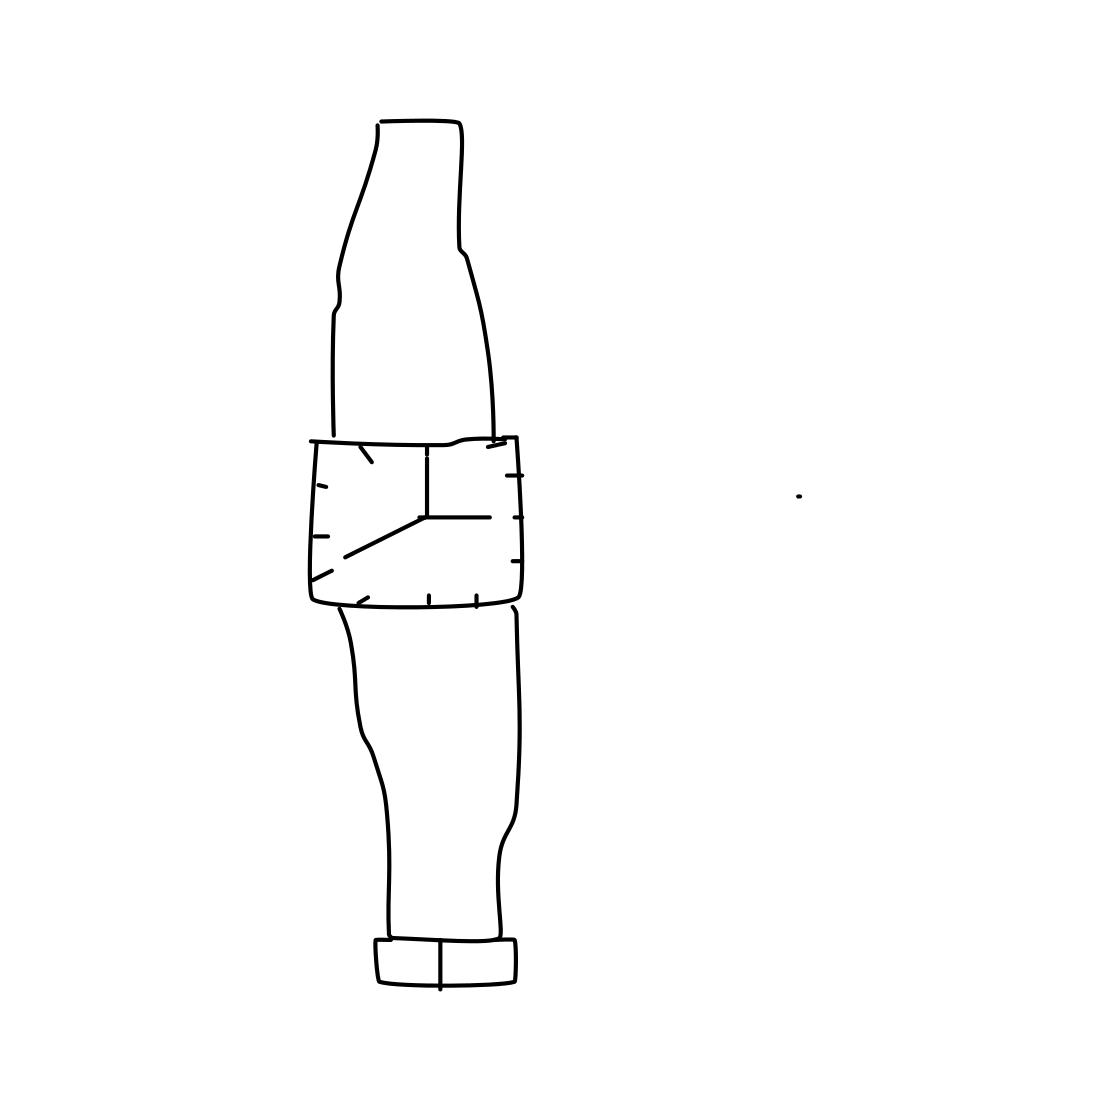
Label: wrist-watch